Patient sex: M
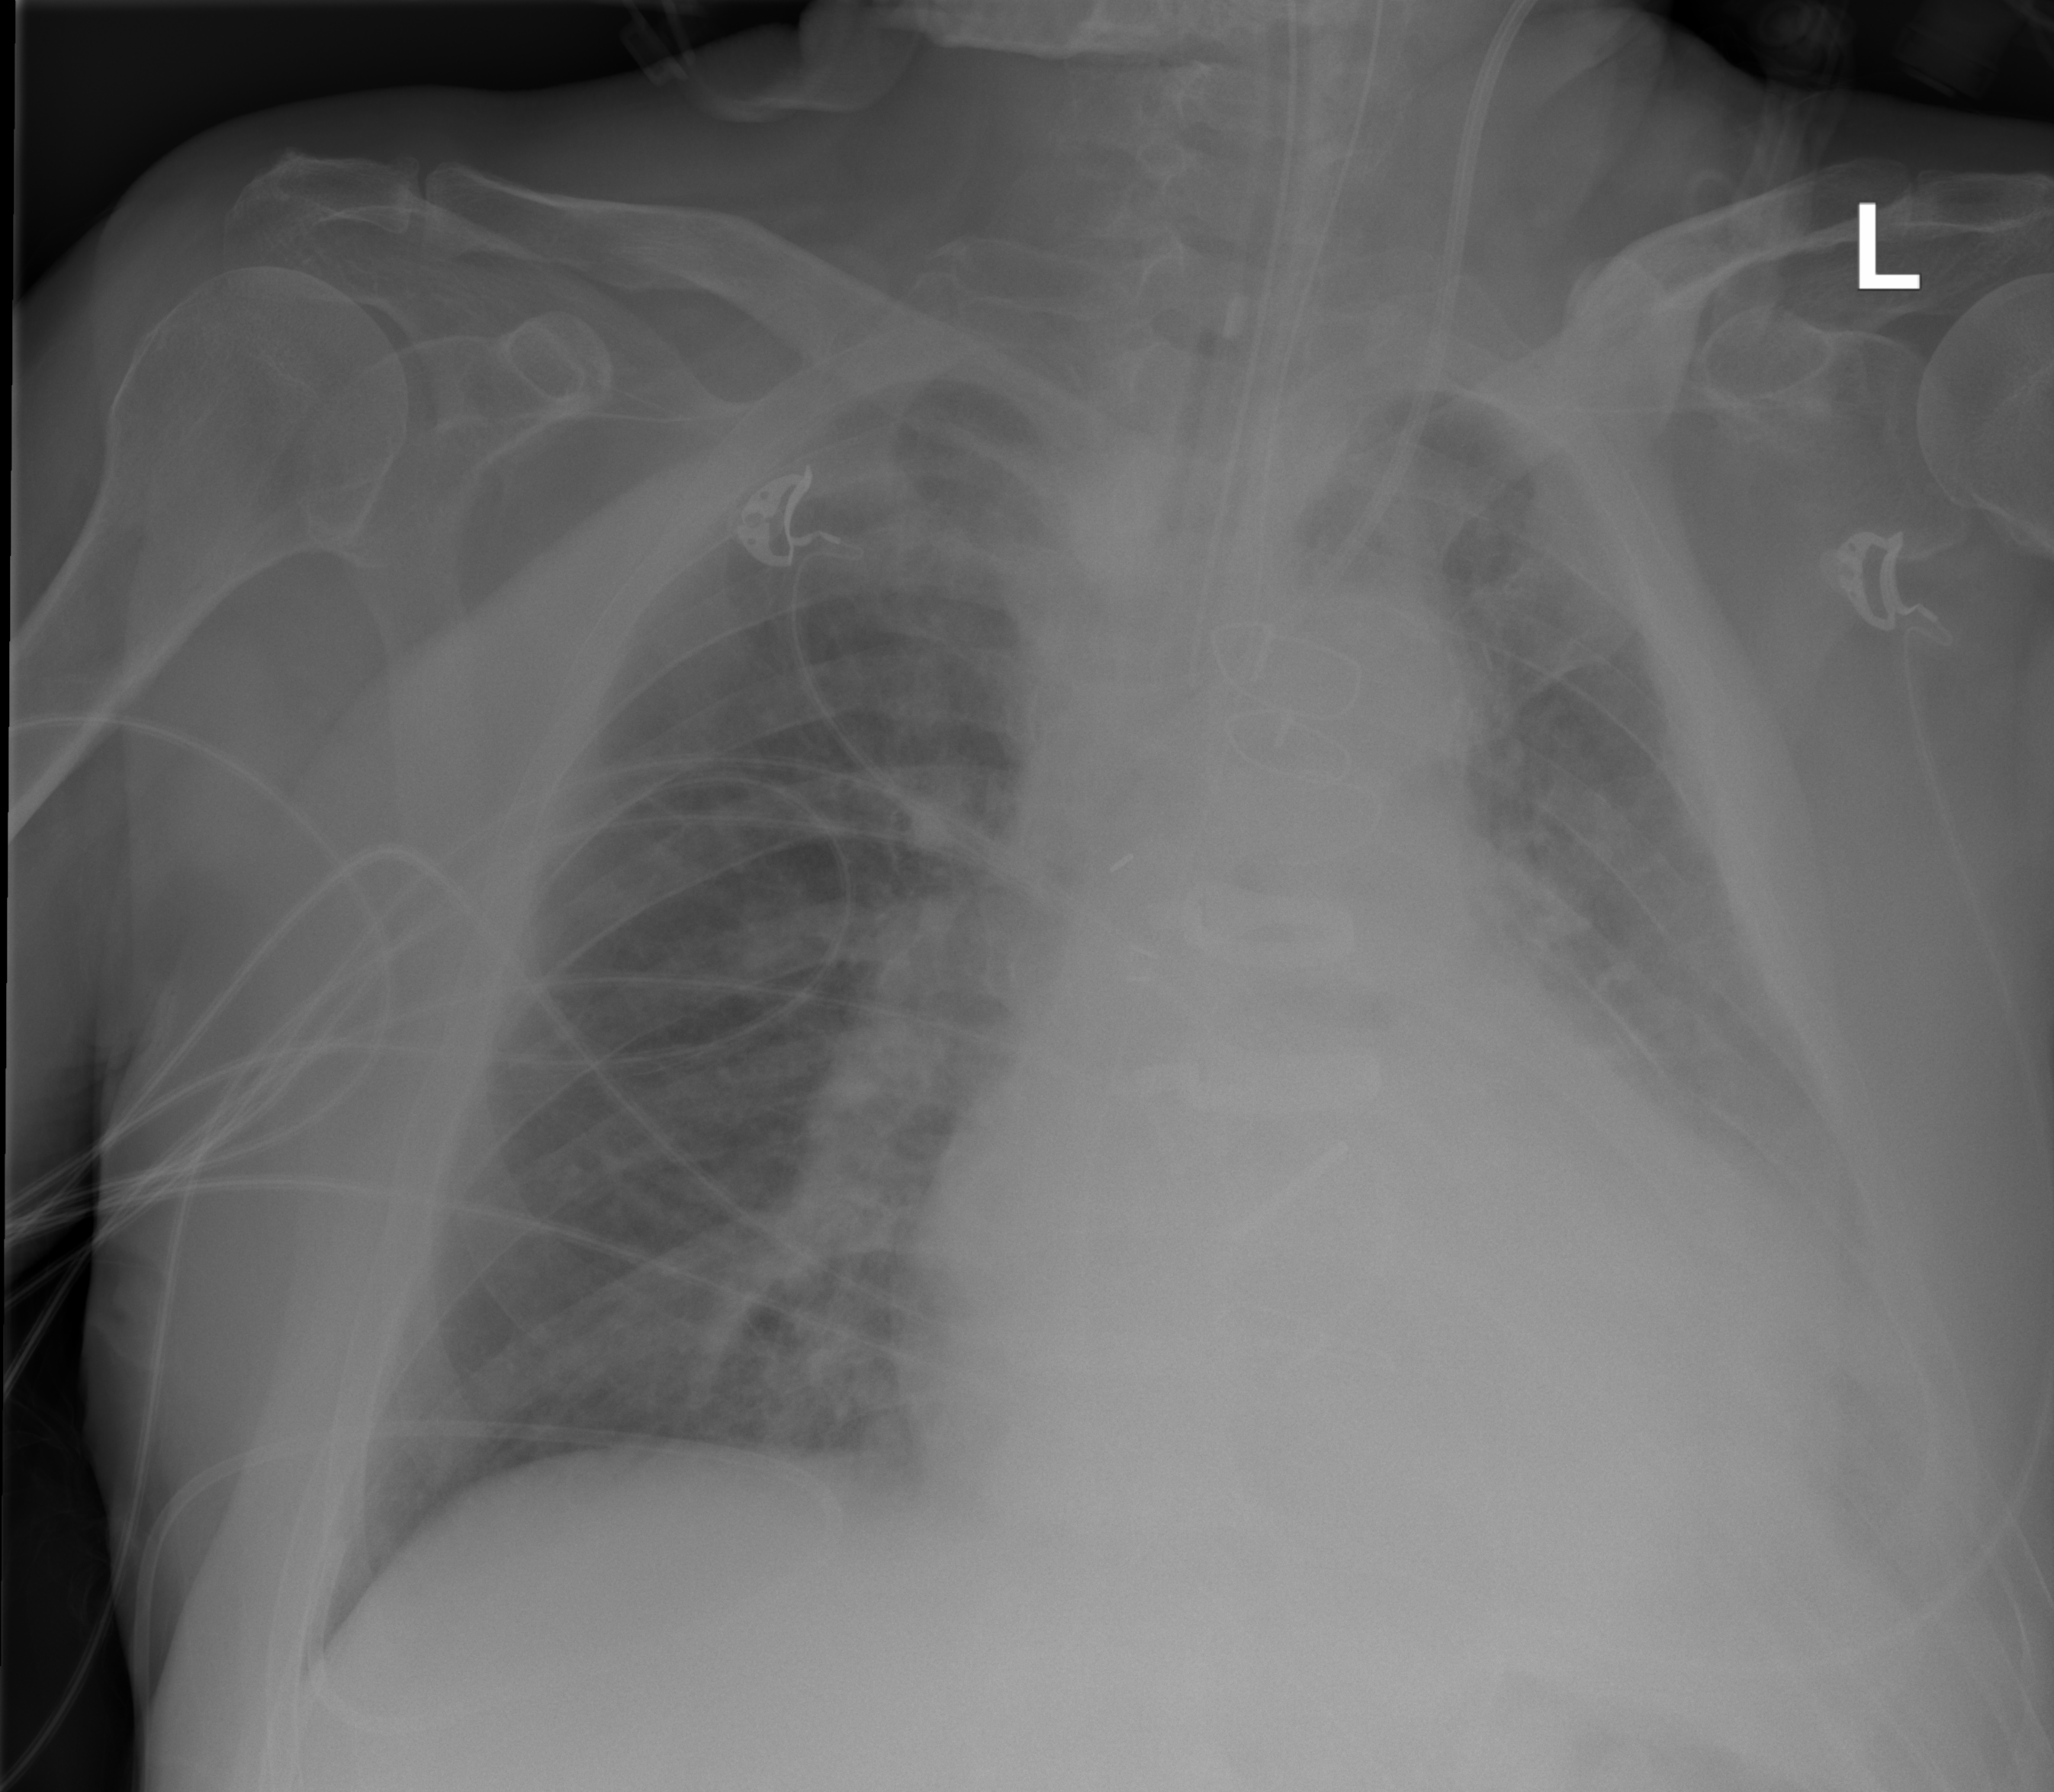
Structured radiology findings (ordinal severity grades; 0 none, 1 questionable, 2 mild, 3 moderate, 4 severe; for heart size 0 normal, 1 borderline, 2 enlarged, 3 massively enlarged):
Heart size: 0
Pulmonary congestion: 3
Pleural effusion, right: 0
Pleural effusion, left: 3
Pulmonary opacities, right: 2
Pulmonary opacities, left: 1
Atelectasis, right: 1
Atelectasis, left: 3